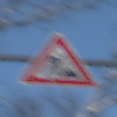
Verkehrszeichen: Arbeitsstelle
Umgebung: Outdoor, Nature
Tageszeit: MorningAfternoon
Wetter: Clear
Licht: Natural
Jahreszeit: Winter
Kontrast: LowContrast